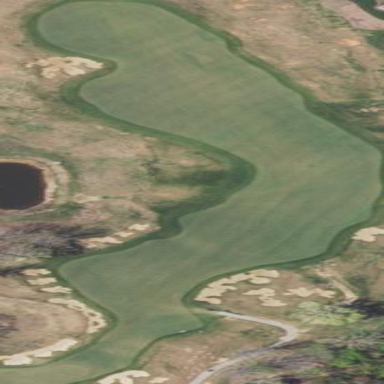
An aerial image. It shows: Grassy area designated as golf fairway.